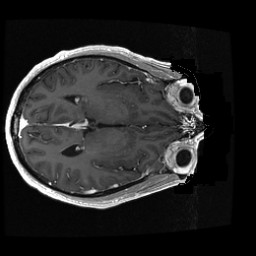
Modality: T1w
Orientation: axial
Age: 52
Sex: male
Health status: ill